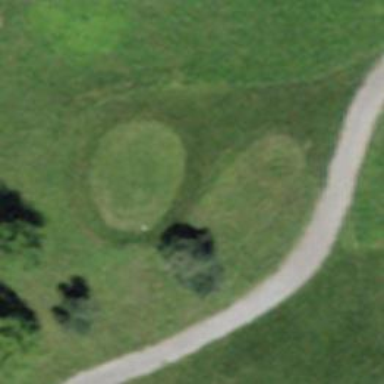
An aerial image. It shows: Golf tee.